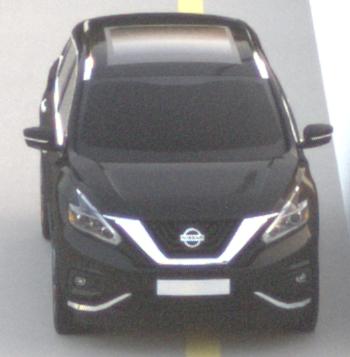
Make: Nissan
Model: Murano
Detailed model: Gen. 3 Z52
Model produced from: 2015
Doors: 5
Color: black
Road condition: dry road
Daytime: sunrise or sunset
Contrast: low contrast